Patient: sex F, age 61
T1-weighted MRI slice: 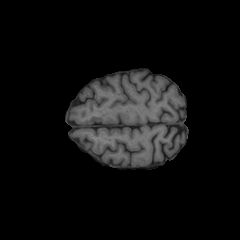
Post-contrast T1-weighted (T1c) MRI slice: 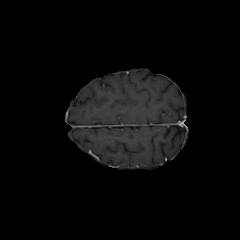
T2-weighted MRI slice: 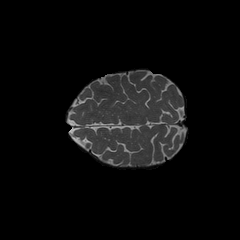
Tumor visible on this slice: no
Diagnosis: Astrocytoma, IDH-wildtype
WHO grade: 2